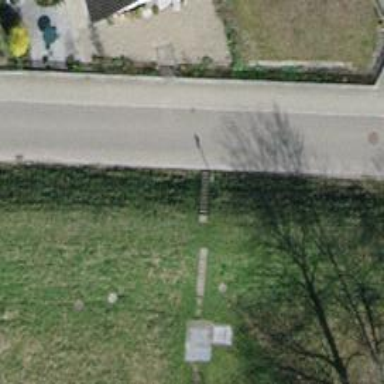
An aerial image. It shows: Set of steps on the road.